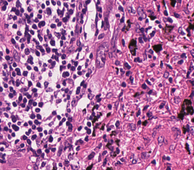
Tumor epithelial tissue: no
Tumor-associated stroma tissue: yes
Normal tissue: no